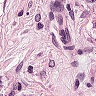
Metastatic tissue present: yes